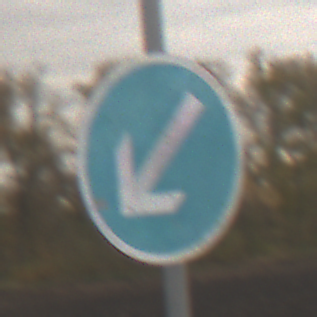
Verkehrszeichen: VorgeschriebeneVorbeifahrtLinks
Umgebung: Outdoor, Nature
Tageszeit: MorningAfternoon
Wetter: Overcast
Licht: Natural
Jahreszeit: NotSpecified
Kontrast: LowContrast